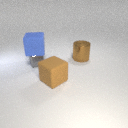
large brown metal cylinder to the right of large brown rubber cube